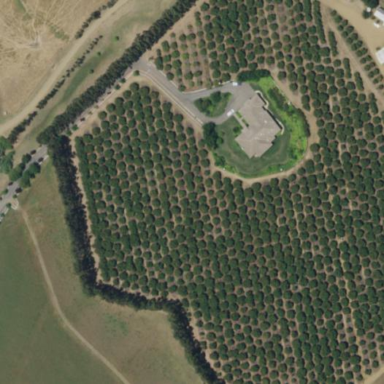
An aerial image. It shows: Orchard.